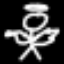
Label: angel